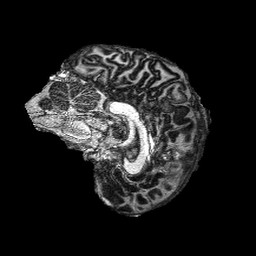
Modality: MP2RAGE
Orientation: sagittal